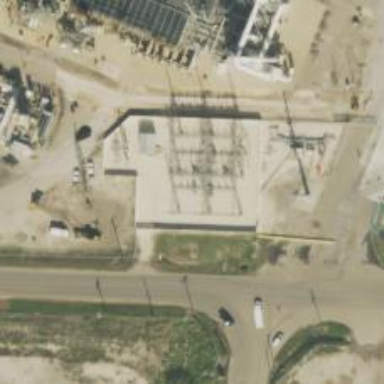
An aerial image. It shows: Switch for power supply.